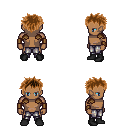
a pixel art fantasy rpg character, male body template, human, dark skin, leather shoulder armor, metal pants, brown bedhead hairstyle, leather bracers, black shoes, four views (front, back, left, right), 2x2 character sprite sheet, small pixel art, hard edges, no anti-aliasing